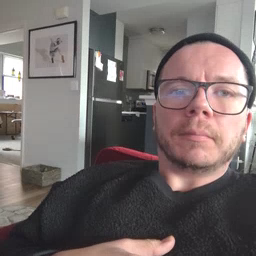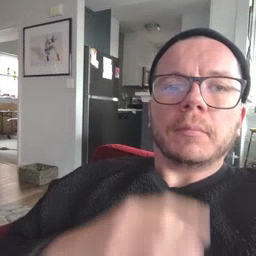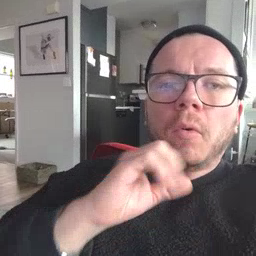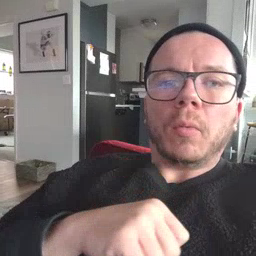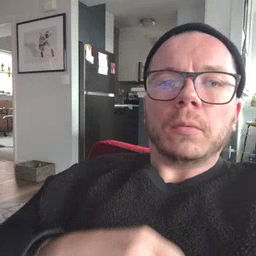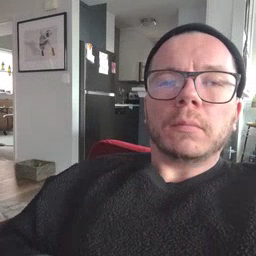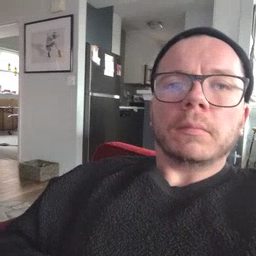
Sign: old